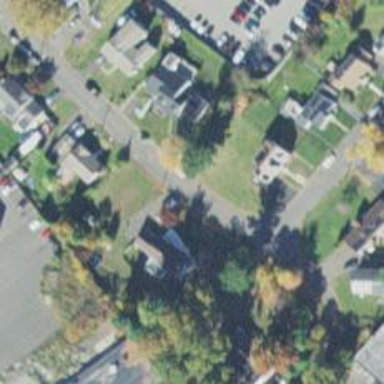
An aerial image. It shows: Residential road.